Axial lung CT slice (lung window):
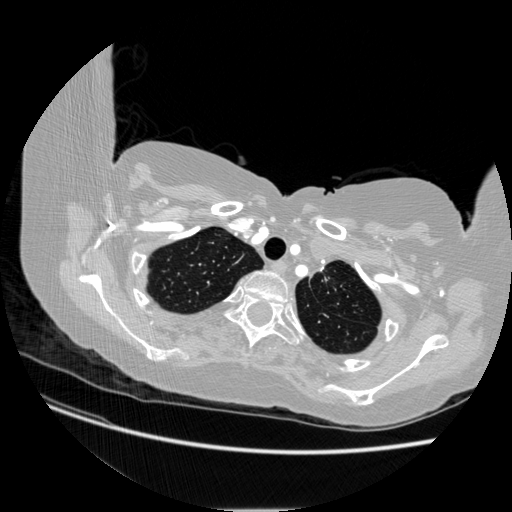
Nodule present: no